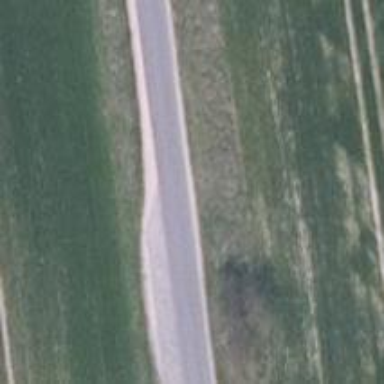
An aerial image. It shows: Passing place on the road.